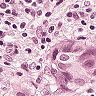
Metastatic tissue present: yes